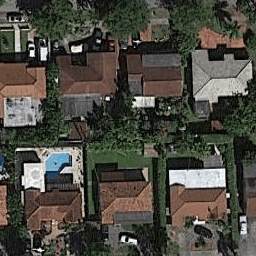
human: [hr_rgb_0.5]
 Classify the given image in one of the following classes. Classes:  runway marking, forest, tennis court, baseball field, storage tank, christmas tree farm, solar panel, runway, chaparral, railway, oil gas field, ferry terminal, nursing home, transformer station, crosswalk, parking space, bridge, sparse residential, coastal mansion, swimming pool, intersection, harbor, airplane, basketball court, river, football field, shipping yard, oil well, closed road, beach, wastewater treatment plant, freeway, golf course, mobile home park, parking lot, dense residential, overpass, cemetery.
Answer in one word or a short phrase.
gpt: dense residential